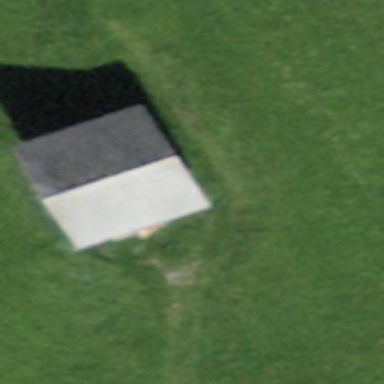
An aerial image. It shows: Barn.